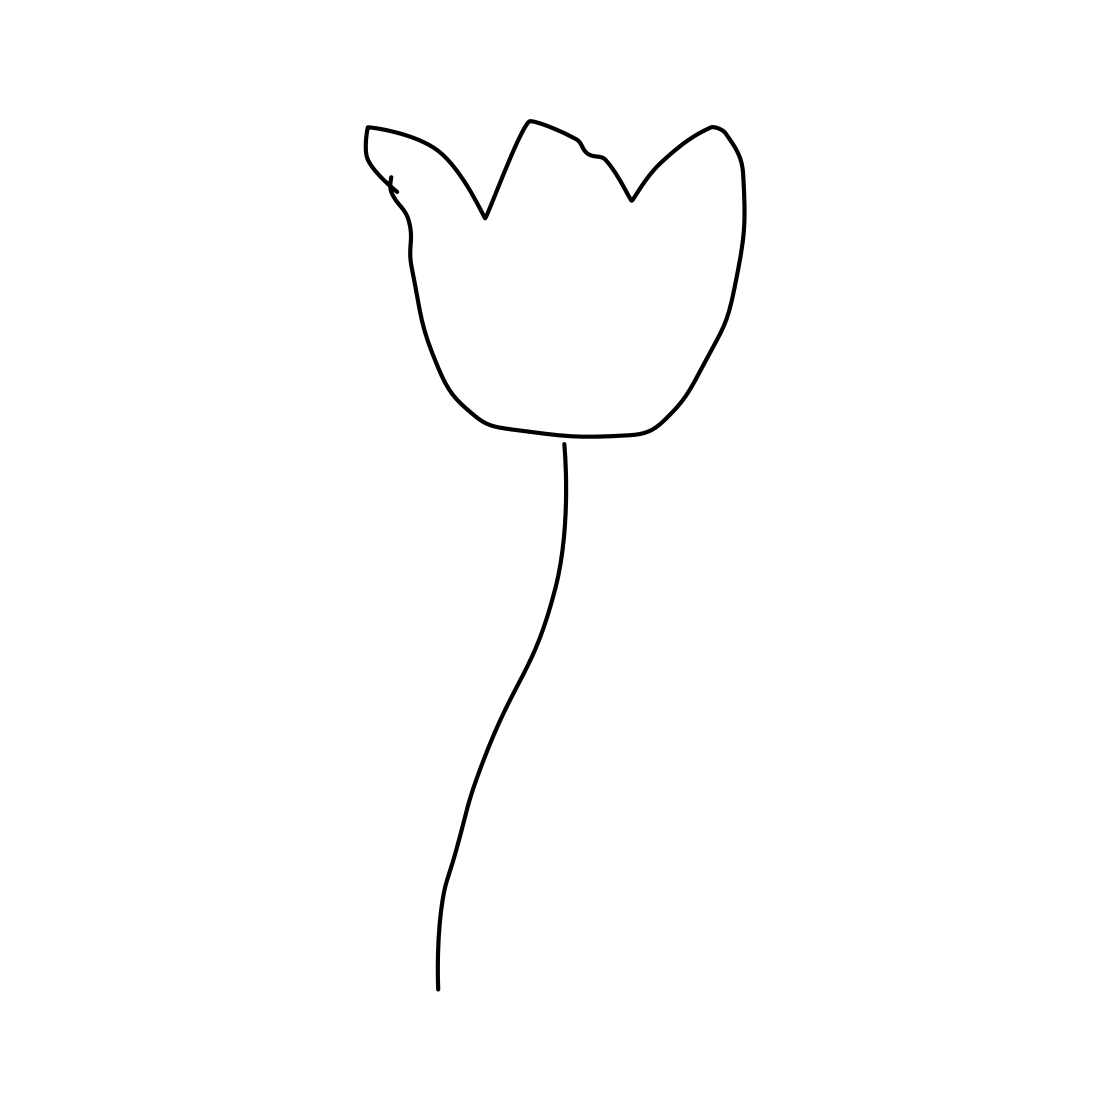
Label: flower with stem